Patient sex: F
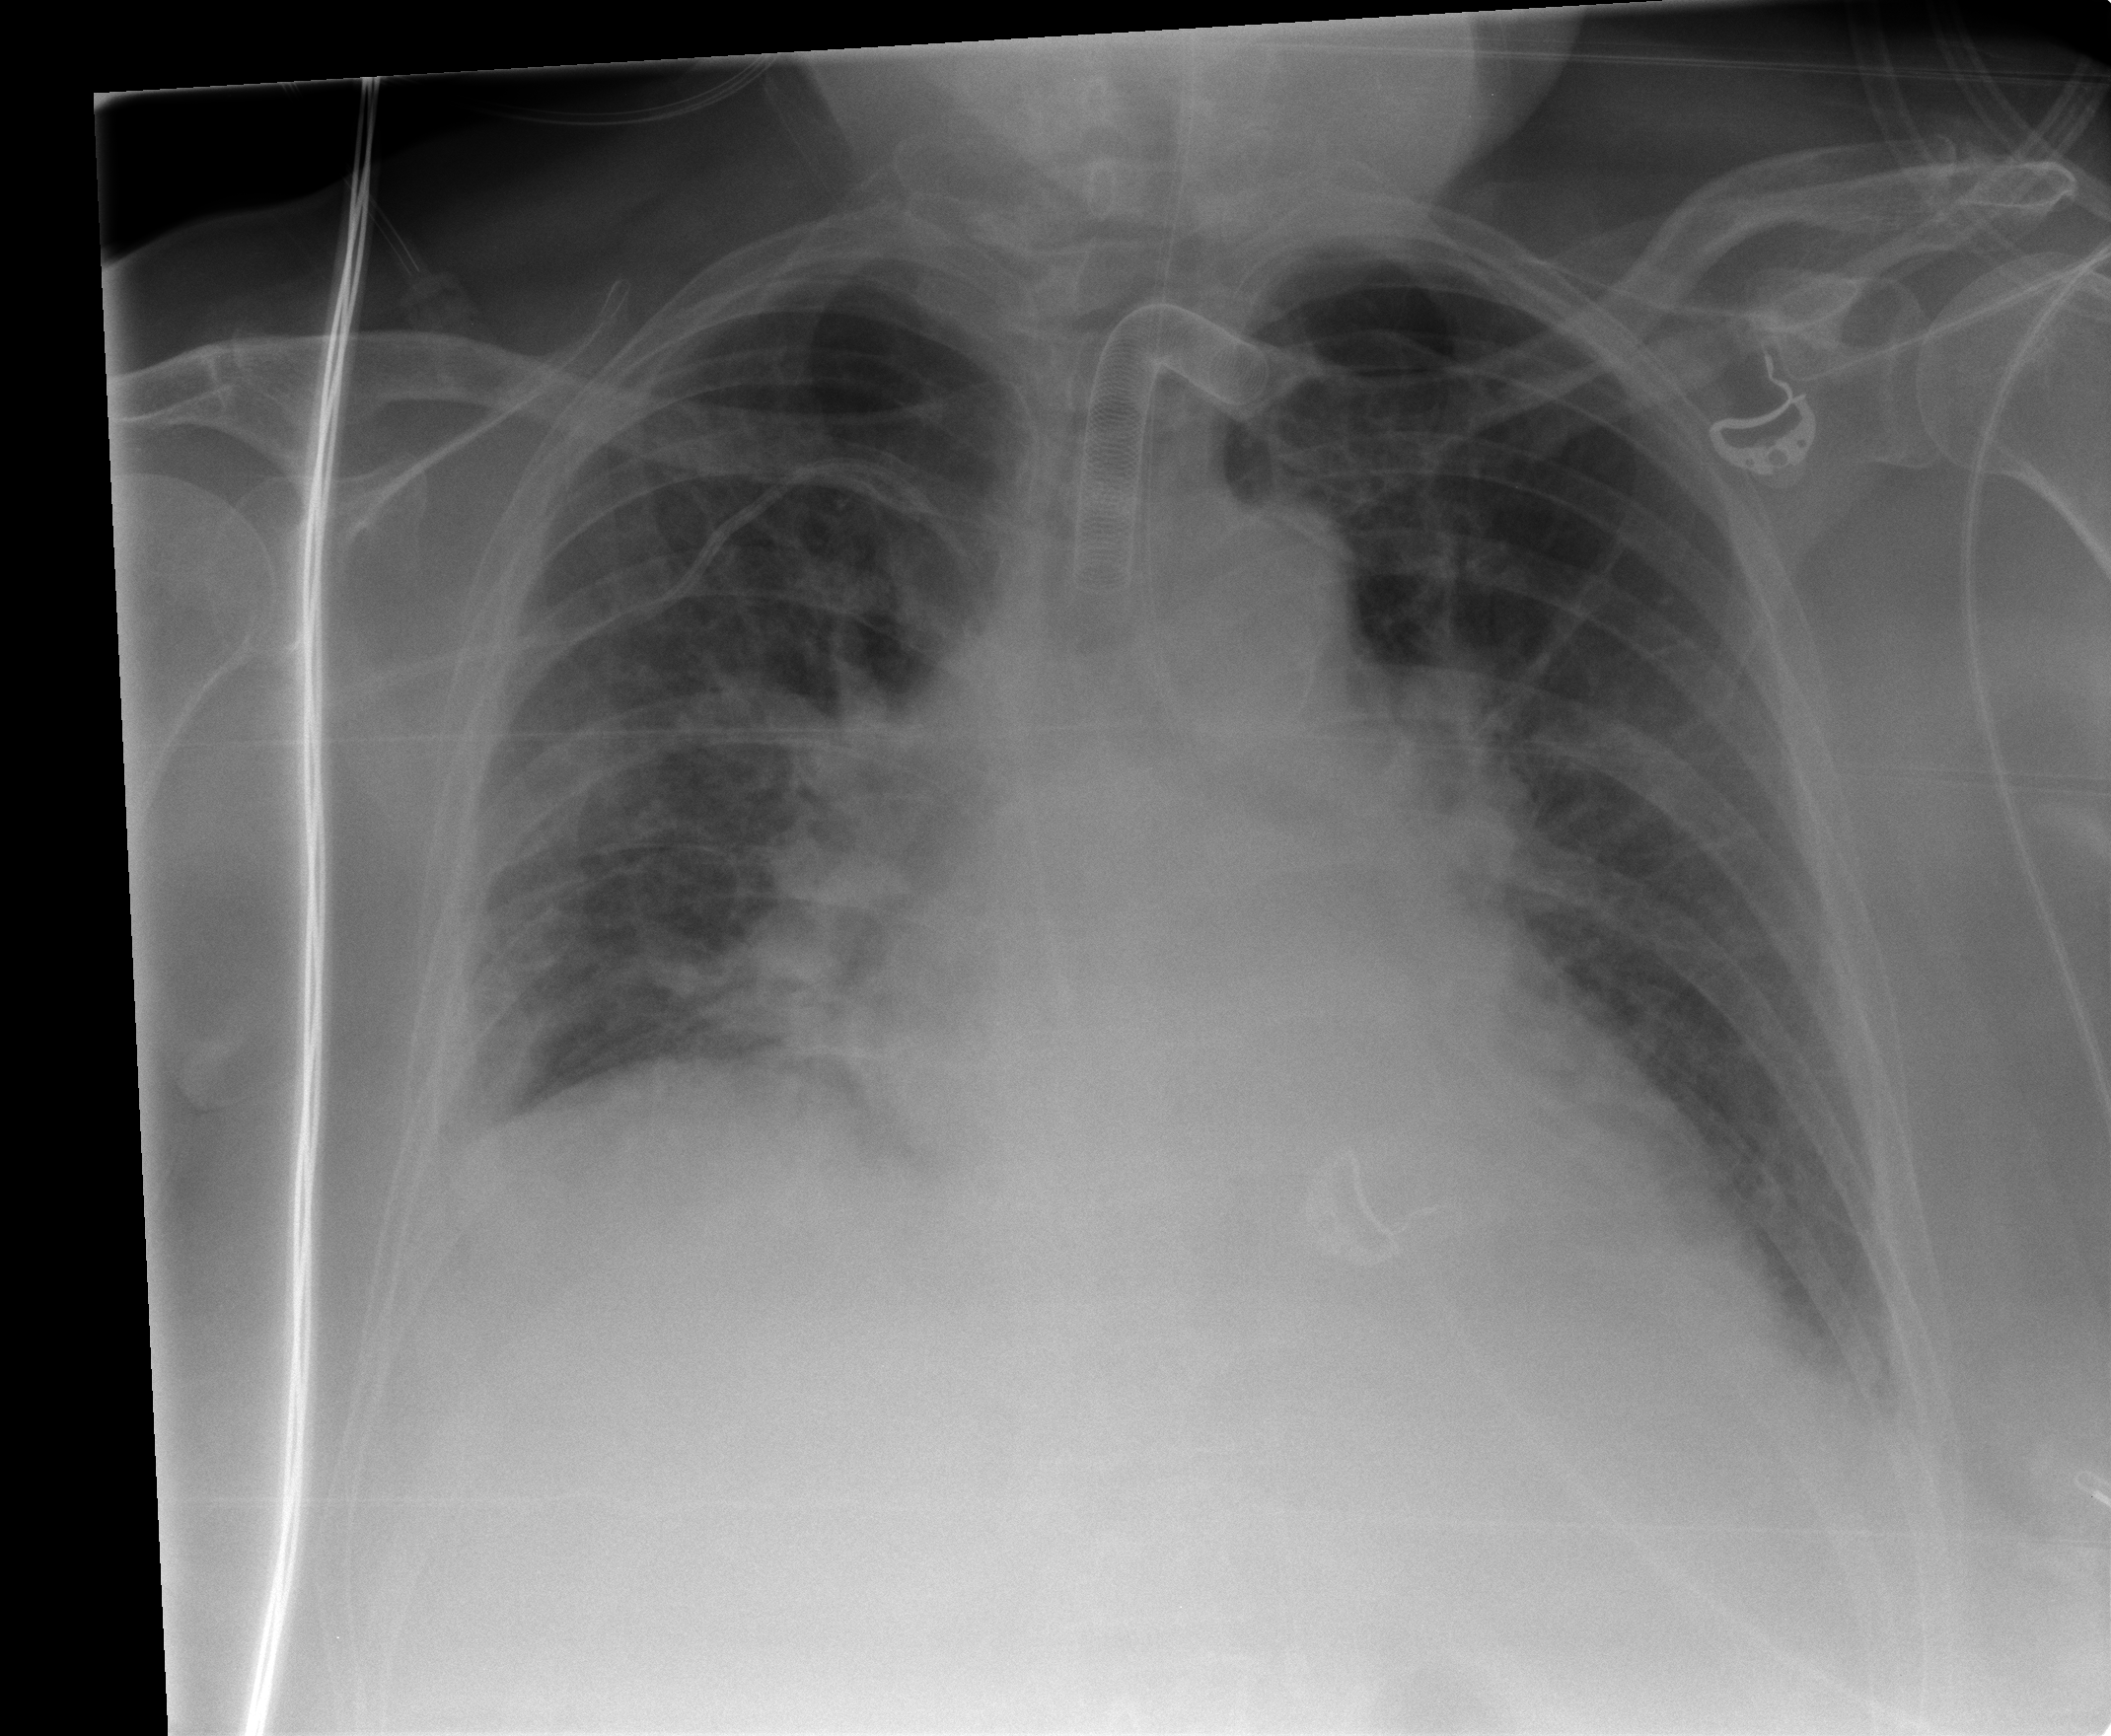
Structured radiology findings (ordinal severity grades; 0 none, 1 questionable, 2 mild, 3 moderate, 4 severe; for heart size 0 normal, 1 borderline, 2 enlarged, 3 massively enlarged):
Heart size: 2
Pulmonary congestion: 2
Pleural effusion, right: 1
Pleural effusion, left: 1
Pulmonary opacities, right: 2
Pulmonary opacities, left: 0
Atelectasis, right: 2
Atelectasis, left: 0